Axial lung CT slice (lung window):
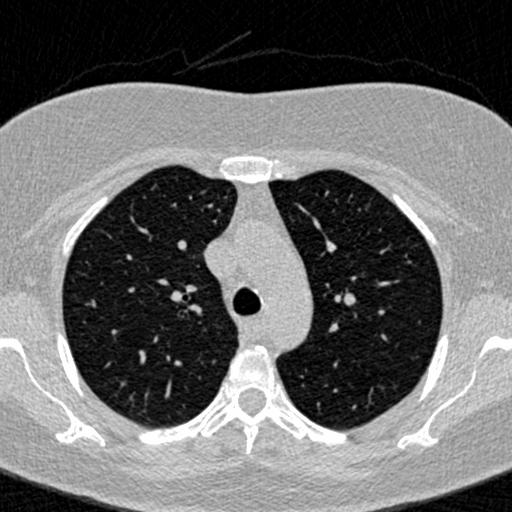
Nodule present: no